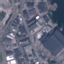
Land use / land cover: Industrial